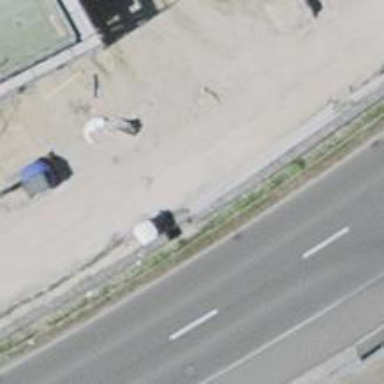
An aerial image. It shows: Charging station.